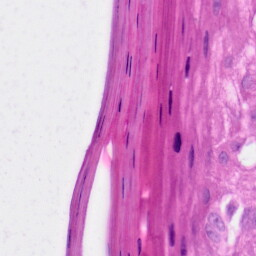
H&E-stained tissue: Skin